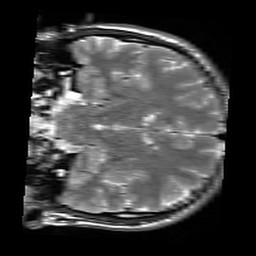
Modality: T2w
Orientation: coronal
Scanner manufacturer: siemens
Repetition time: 3.9 s
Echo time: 0.076 s